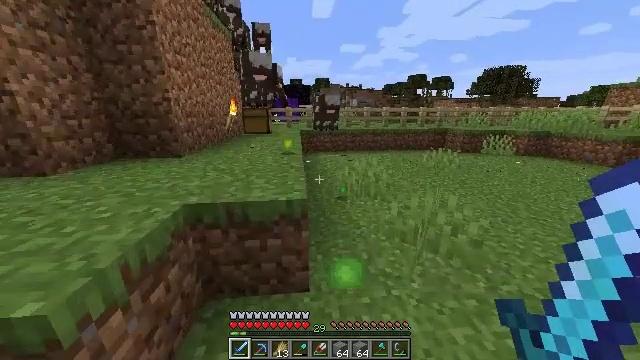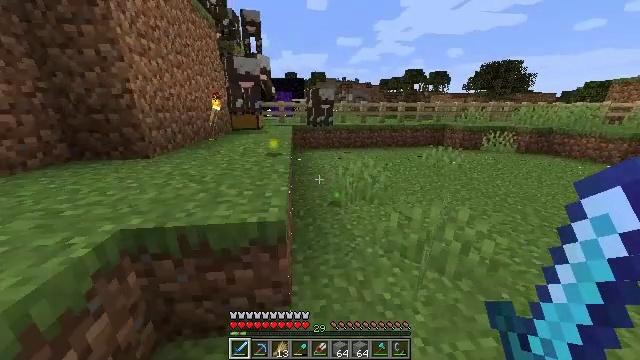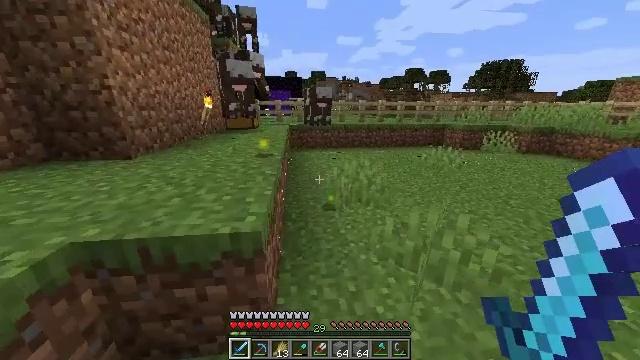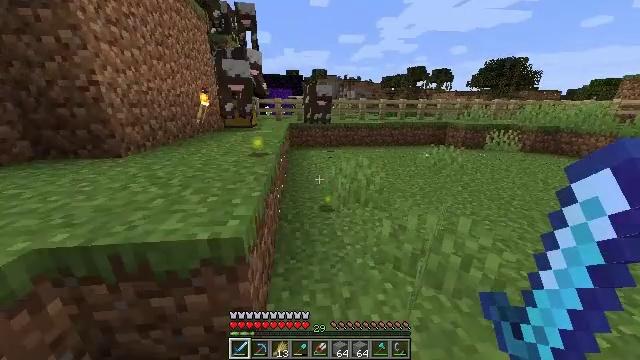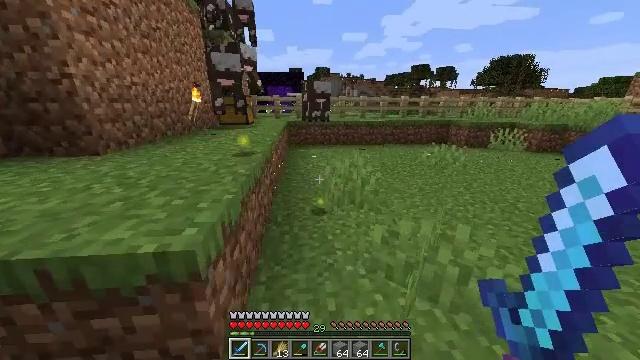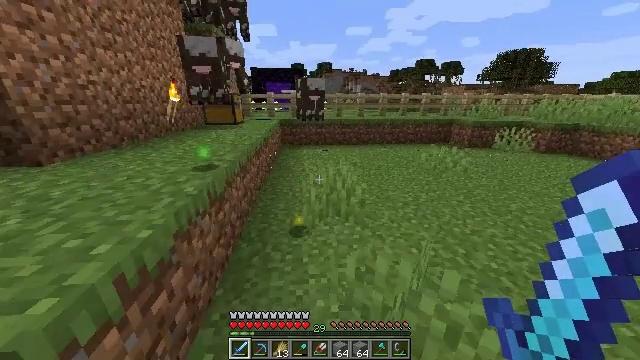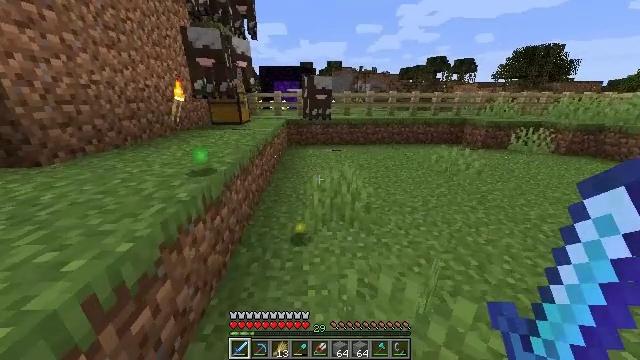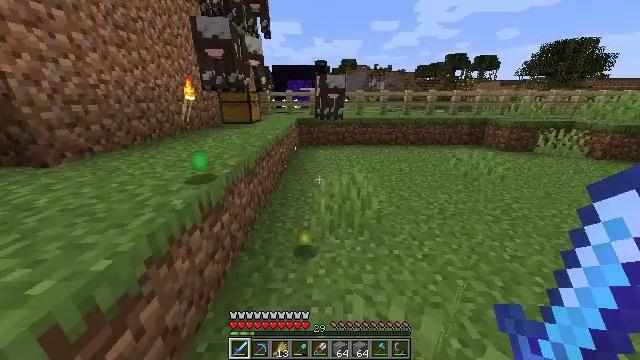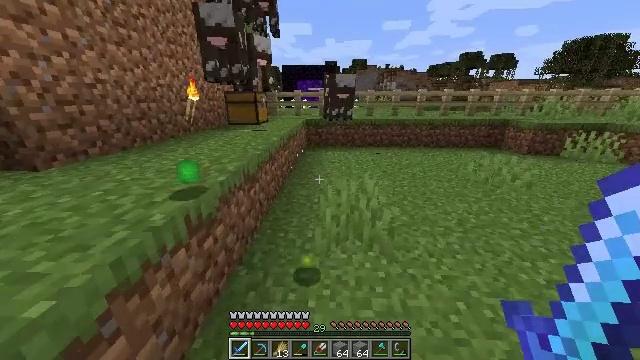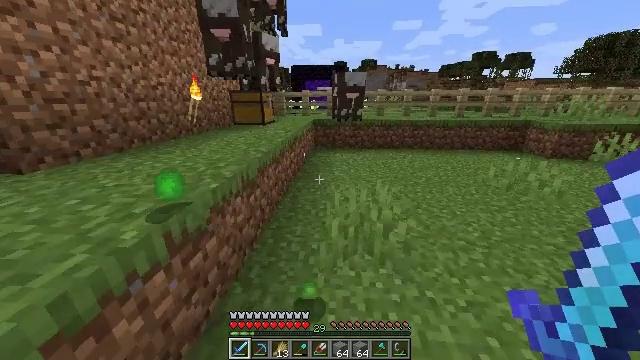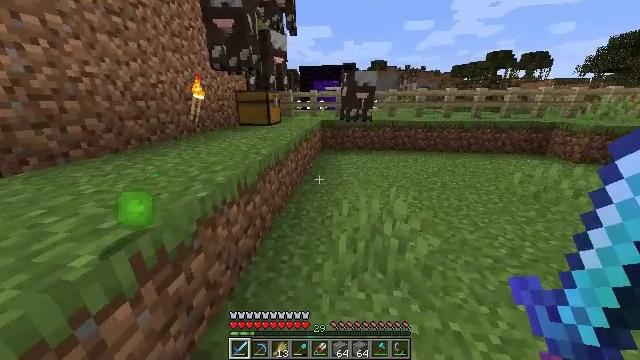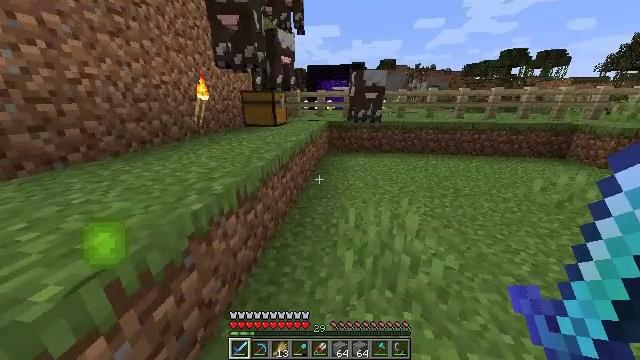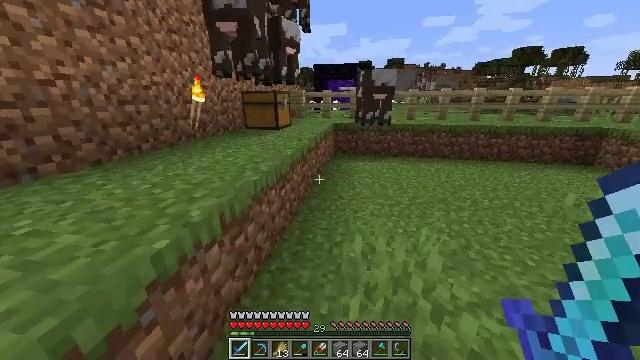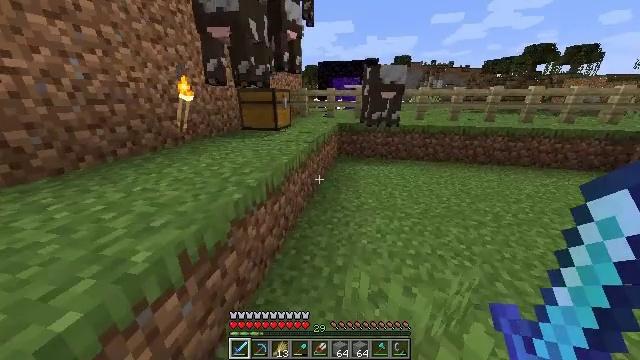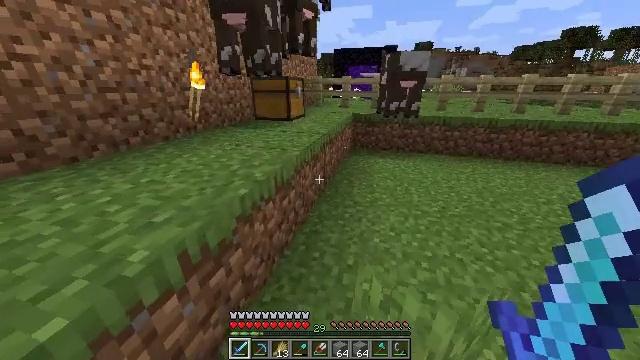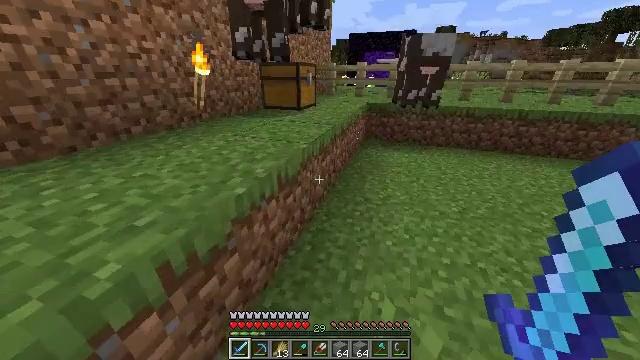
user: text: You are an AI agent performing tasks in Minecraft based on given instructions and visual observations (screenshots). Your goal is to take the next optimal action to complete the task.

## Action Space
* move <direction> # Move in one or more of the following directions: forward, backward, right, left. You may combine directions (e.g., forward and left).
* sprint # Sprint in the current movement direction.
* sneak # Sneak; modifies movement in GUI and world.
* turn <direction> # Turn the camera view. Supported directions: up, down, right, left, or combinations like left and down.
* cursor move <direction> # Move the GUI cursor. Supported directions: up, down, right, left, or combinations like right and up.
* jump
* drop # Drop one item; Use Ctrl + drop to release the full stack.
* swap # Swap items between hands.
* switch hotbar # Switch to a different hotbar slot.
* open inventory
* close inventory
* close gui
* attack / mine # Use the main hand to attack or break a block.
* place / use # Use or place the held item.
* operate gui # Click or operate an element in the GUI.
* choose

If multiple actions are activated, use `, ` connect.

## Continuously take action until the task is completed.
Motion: motion action
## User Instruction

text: Hunt animals.
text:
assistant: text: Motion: move forward and move right, sprint, turn right and down
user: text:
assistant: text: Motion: move forward and move right, sprint
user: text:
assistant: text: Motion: move forward and move right, sprint
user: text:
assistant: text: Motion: move forward and move right, sprint
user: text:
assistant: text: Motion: move forward and move right, sprint
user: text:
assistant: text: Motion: move forward, sprint, turn left
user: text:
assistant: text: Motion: move forward, sprint, turn left
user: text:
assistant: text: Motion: move forward, sprint, turn left
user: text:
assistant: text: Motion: move forward, sprint, turn left
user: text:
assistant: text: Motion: move forward, sprint, turn left
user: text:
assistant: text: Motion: move forward, sprint, turn left
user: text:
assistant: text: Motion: move forward, sprint, turn left
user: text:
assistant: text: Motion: move forward, sprint, turn left
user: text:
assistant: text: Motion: move forward, sprint, turn left and down
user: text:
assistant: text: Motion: move forward, sprint, turn left and down
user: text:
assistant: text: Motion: move forward, sprint, turn left and down
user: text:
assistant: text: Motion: move forward, sprint, turn left
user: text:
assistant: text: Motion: move forward, sprint, turn left, jump
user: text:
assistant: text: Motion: move forward, sprint, turn left, jump
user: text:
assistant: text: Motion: move forward, sprint, jump
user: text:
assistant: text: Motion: move forward, sprint, jump
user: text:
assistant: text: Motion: move forward, sprint
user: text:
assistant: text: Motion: move forward, sprint, turn right and down
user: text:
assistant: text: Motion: move forward, sprint, turn down
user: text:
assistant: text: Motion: move forward, sprint, turn left and down
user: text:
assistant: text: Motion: move forward, sprint, turn left and down
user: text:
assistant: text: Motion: turn left and down
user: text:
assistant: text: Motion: turn left and down
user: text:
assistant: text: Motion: turn left and down, use / place
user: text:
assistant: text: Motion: turn left and down, use / place